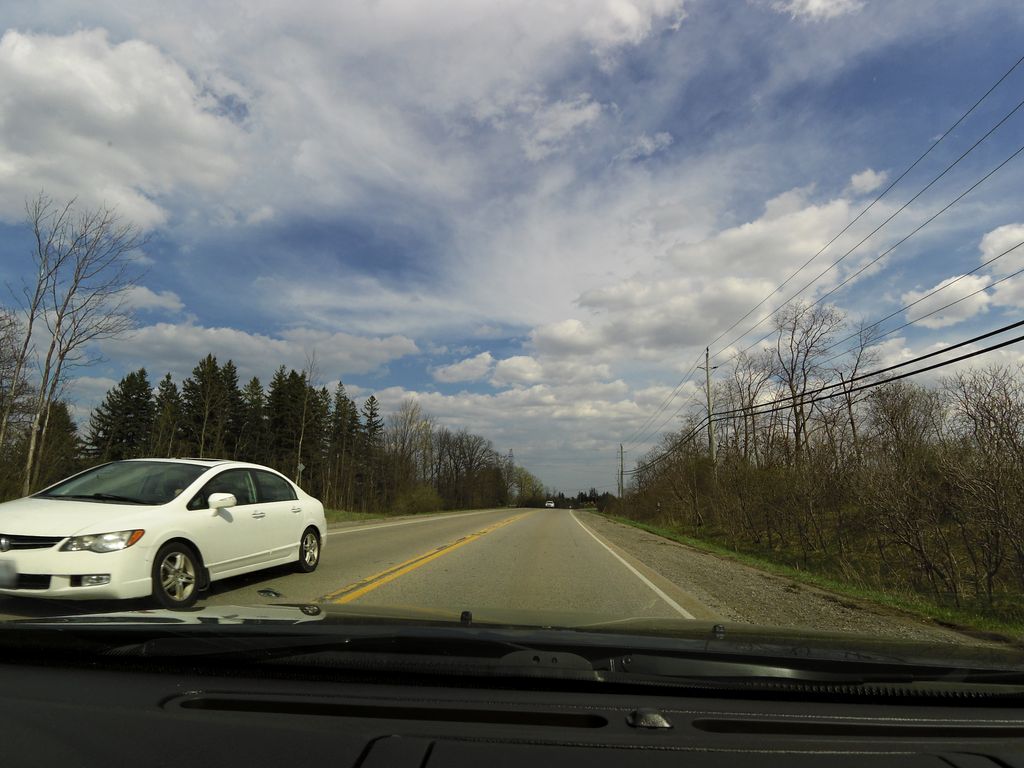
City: kitchener-waterloo